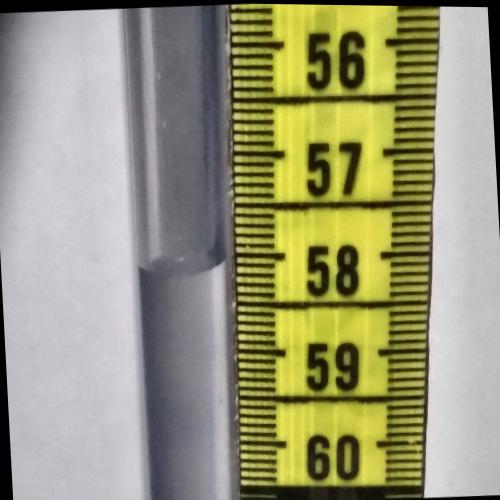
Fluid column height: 58.1 cm